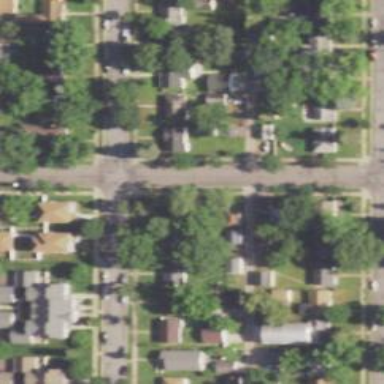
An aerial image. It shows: Alley classified as service road.